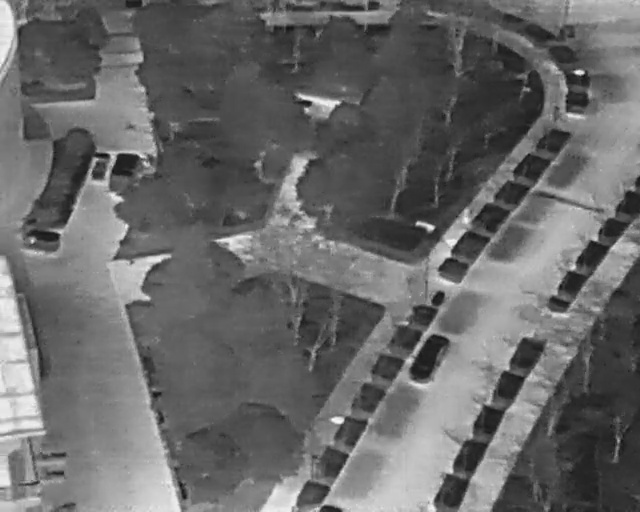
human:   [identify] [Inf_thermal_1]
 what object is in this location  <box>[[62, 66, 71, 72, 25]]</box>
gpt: <ref>1 medium car at the center</ref>

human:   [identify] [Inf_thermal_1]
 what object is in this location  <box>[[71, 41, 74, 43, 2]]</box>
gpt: <ref>1 medium person at the right</ref>

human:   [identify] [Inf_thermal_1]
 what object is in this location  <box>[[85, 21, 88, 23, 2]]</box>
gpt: <ref>1 medium person at the top right</ref>

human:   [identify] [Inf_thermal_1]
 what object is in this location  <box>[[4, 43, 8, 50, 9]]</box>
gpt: <ref>1 small othervehicle at the left</ref>

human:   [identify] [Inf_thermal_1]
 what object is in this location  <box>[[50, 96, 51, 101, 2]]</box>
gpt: <ref>1 small car at the bottom</ref>